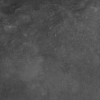
Atmospheric dust classification: not_dusty